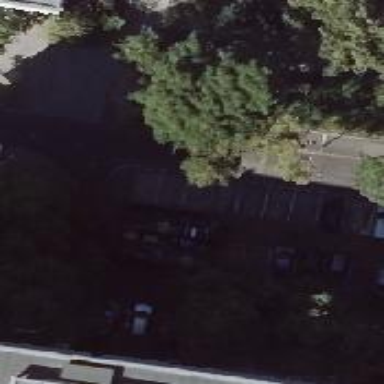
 it's living street. There is parking available on the left side of the street."